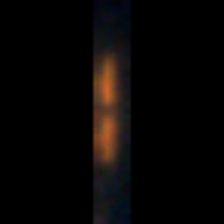
Taxon: Psuedo-nitzschia
Group: Diatoms